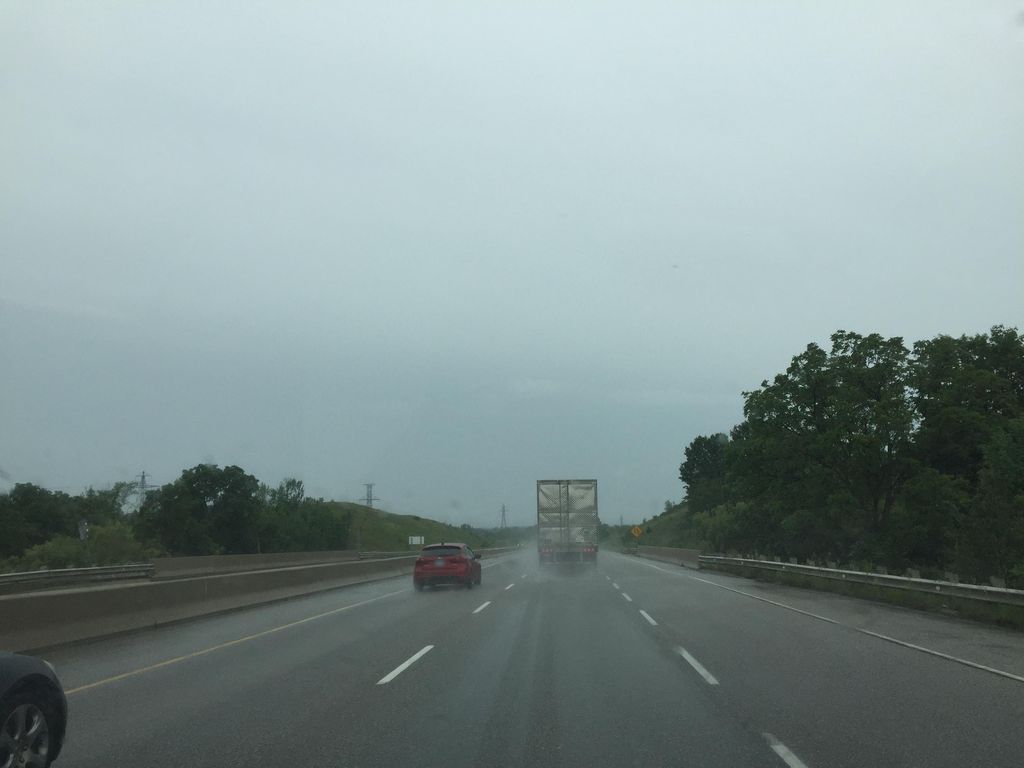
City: kitchener-waterloo